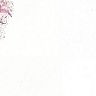
Metastatic tissue present: no